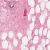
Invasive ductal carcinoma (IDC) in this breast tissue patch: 0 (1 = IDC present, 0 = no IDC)